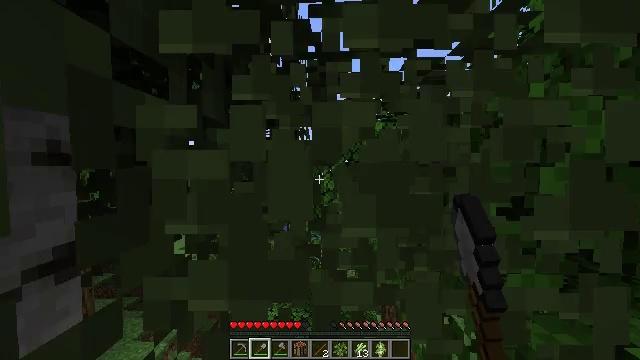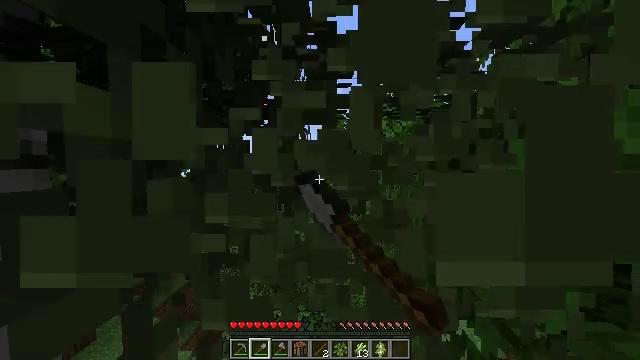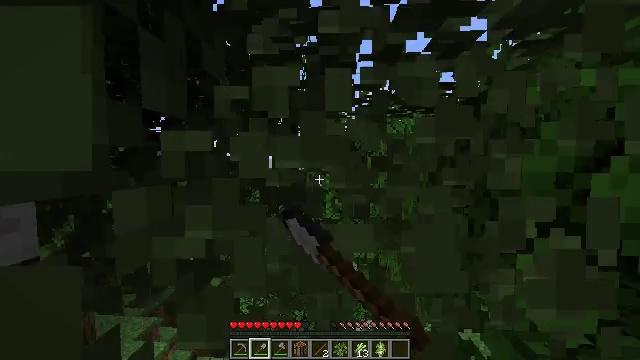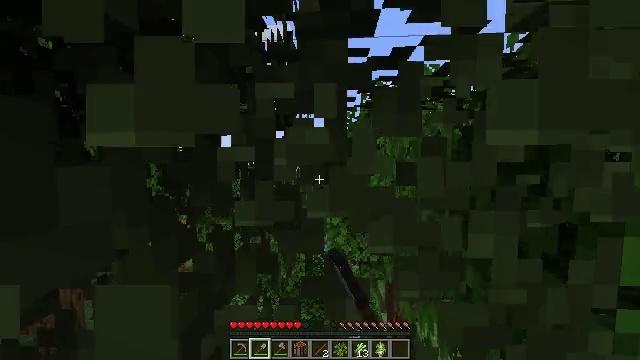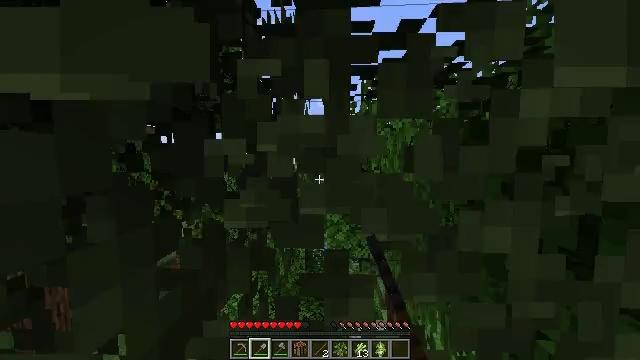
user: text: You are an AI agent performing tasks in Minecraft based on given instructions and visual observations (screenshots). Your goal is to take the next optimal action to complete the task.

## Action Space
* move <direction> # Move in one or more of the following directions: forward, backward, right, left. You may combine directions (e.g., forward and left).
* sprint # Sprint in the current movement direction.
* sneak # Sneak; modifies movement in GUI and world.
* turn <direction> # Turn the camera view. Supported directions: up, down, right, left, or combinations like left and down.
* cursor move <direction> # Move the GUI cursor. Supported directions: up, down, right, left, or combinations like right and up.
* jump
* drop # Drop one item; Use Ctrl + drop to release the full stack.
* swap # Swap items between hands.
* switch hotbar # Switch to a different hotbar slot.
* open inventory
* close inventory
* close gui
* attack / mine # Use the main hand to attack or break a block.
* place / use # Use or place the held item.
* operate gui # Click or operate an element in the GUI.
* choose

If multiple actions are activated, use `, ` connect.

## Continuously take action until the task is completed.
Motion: motion action
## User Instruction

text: Clear birch leaves to get saplings.
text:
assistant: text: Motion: move forward, attack / mine
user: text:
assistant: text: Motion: move forward, attack / mine
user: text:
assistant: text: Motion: move forward, attack / mine
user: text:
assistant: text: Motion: move forward, attack / mine
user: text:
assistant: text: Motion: attack / mine